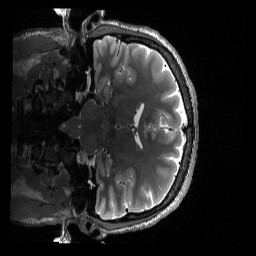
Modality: T2w
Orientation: coronal
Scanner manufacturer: siemens
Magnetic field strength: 3 T
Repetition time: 3.2 s
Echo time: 0.563 s